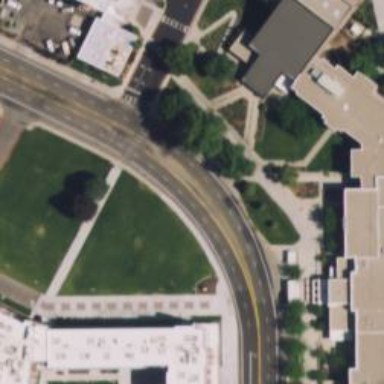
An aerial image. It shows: Tertiary road with asphalt surface. There is separate sidewalk along the road.